Question: I am working on a web application that is deployed to Websphere as a war file contained inside a wrapper ear. There are no other modules within the ear. A shared library has been created at the cell scope in the Websphere admin console, and I can specify a shared library reference at the web module level in the admin console. Everything works great when I do this, until I undeploy and redeploy the application, which of course causes the shared library reference to disappear.
I would like to specify the shared library reference in the deployment descriptors for the war or ear, but I'm not sure how to do this at the web module level. Does anyone know if a shared library reference can be specified at the web module level via deployment descriptors in the war or ear file?
EDIT: this screenshot shows the shared library reference that was created in the admin console. My goal is to have the same shared library reference created via deployment descriptors, so that each time the app is undeployed and redeployed the shared library reference does not need to be recreated in the admin console.

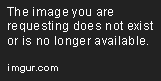
Answer: You can't specify shared library dependencies in the deployment descriptor, but you can specify them in MANIFEST.MF using <URL> support